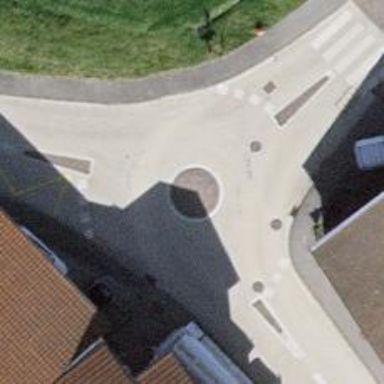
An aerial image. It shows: Mini roundabout on the road.